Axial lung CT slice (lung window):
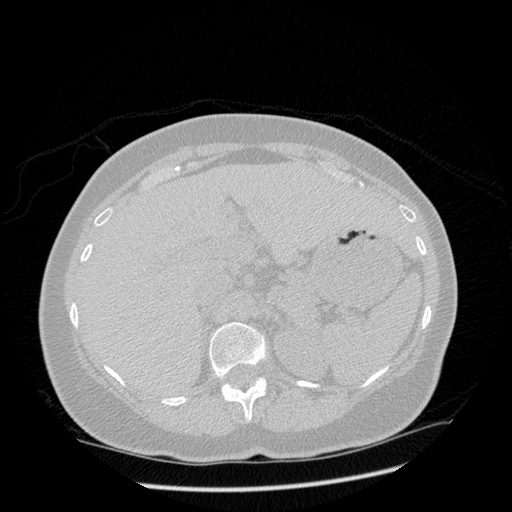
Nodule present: no